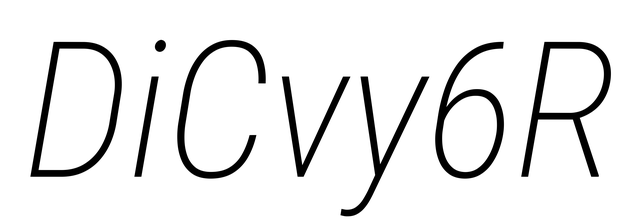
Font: Roboto-Italic_Condensed_ExtraLight_Italic